Interaction volume radius: 10 \u00c5
Interaction volume height: 10 \u00c5
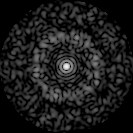
Disorder parameter: 0.8169